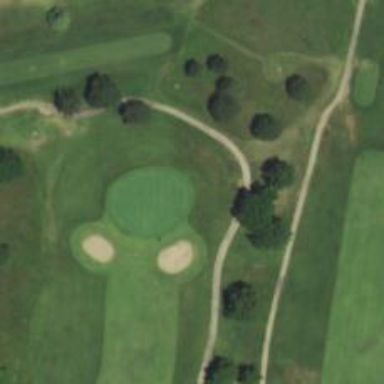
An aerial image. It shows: Golf hole.